Question: I am using a Windows 7 64-bit computer, trying to connect to an ODBC driver directly with R. I tried downloading the 'RMySQL' package as a source, but for some reason it won't install and just leaves error messages like this:
'''
* installing *source* package 'RMySQL' ...
** package 'RMySQL' successfully unpacked and MD5 sums checked
Warning: running command 'sh ./configure.win' had status 127
ERROR: configuration failed for package 'RMySQL'
* removing 'C:/Users/jizzard/Documents/R/win-library/3.1/RMySQL'
Warning in install.packages :
running command '"C:/PROGRA~1/R/R-31~1.1/bin/x64/R" CMD INSTALL -l "C:\Users\jizzard\Documents\R\win-library\3.1" C:\Users\jizzard\AppData\Local\Temp\Rtmp8qnScH/downloaded_packages/RMySQL_0.9-3.tar.gz' had status 1
Warning in install.packages :
installation of package 'RMySQL' had non-zero exit status
'''
So I'm trying to use the 'RODBC' package instead. I've got my database as an ODBC driver shortcut (Verizon DMP)

but when I try to type 'con = odbcConnect("Verizon Fios")' in R, no connection is established. What is going wrong?
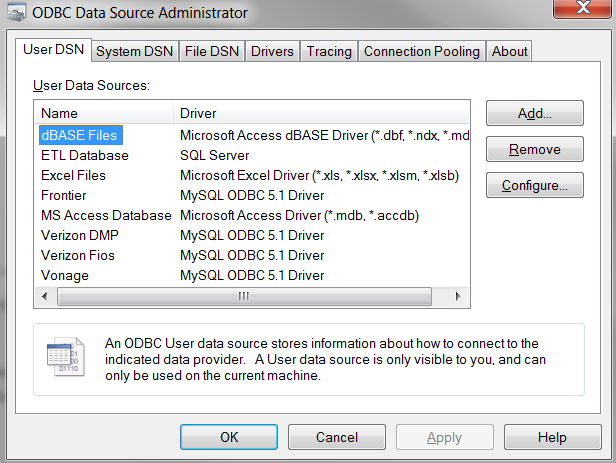
Answer: 'odbcConnect()' requires your username ('uid') and password ('pwd'):
'''
odbcConnect(dsn, uid, pwd, ...)
'''